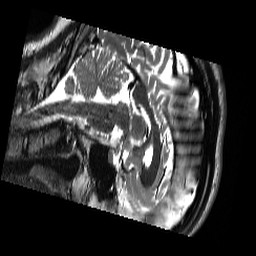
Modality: T2w
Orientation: sagittal
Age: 23
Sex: male
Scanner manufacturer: siemens
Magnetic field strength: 3 T
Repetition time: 13.52 s
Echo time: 0.088 s